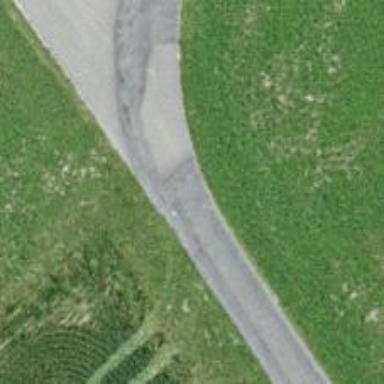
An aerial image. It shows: Service road with grade 1 tracktype.